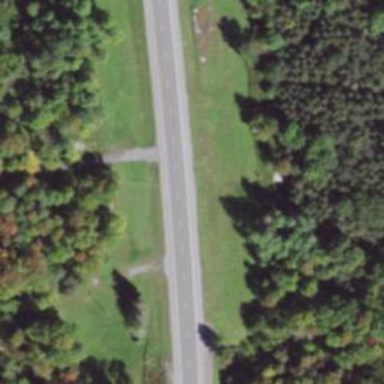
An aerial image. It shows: Trunk highway.